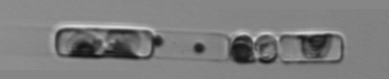
Label: Guinardia_delicatula_TAG_internal_parasite